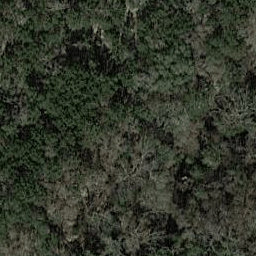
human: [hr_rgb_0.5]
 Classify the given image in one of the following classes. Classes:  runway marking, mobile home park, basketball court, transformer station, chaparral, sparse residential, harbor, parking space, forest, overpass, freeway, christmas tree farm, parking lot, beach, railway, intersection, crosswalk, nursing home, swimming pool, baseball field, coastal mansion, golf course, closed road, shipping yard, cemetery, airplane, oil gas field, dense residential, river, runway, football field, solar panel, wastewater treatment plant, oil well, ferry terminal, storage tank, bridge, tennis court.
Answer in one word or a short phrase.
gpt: forest